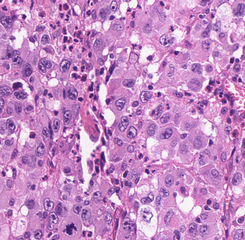
Tumor epithelial tissue: yes
Tumor-associated stroma tissue: yes
Normal tissue: no